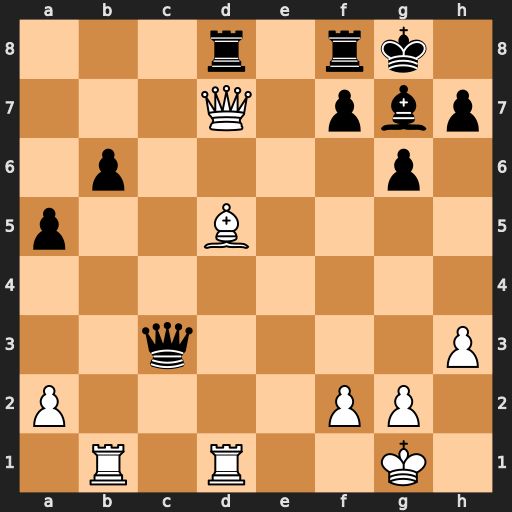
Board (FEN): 3r1rk1/3Q1pbp/1p4p1/p2B4/8/2q4P/P4PP1/1R1R2K1
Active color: w
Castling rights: -
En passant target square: -
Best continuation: Bxf7+ Kh8 Qxd8 Rxd8 Rxd8+